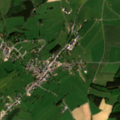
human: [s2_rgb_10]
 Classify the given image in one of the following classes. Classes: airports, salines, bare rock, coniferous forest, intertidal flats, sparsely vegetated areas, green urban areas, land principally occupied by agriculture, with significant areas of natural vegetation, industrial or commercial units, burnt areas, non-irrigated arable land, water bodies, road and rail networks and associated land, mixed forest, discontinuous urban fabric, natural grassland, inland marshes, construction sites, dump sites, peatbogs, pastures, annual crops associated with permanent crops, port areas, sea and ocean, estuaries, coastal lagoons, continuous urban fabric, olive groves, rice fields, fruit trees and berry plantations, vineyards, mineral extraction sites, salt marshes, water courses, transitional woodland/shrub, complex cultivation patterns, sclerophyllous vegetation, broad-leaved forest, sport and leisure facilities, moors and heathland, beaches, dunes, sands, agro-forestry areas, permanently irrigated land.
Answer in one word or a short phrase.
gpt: discontinuous urban fabric, complex cultivation patterns, land principally occupied by agriculture, with significant areas of natural vegetation, coniferous forest